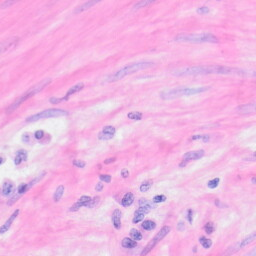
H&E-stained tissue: Kidney